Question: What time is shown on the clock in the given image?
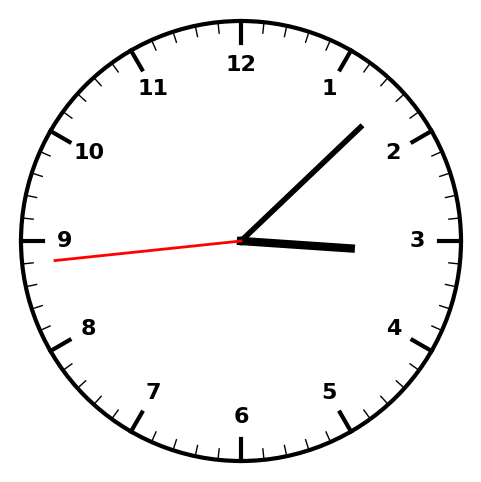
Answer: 03:07:44